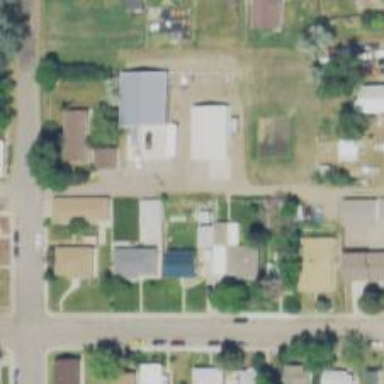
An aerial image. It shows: Alley classified as service road.